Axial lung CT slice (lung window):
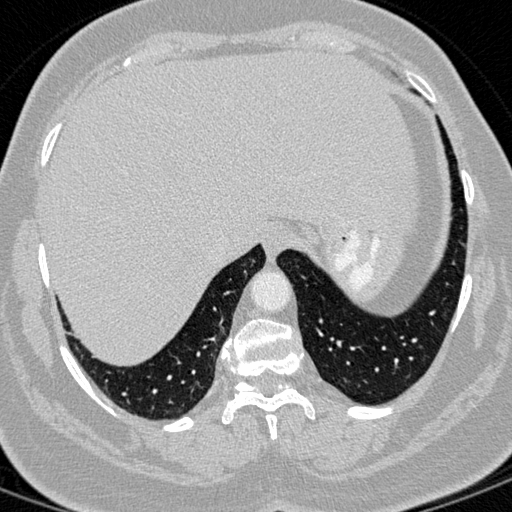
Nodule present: no